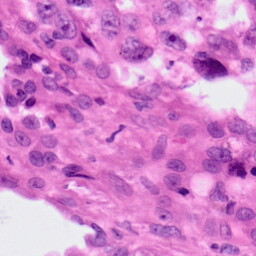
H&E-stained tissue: Lung